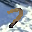
Label: 7